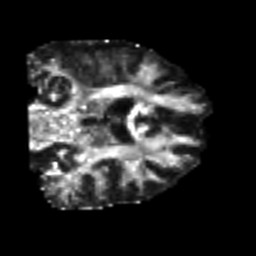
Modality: FA
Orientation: coronal
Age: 49
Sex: male
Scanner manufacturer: siemens
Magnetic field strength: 3 T
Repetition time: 7.3 s
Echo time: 0.087 s